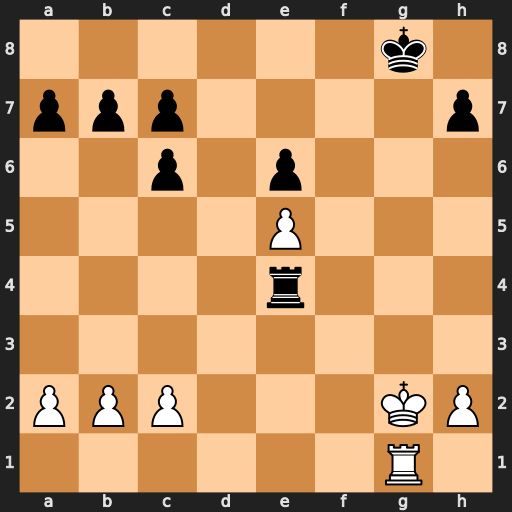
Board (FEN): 6k1/ppp4p/2p1p3/4P3/4r3/8/PPP3KP/6R1
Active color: w
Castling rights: -
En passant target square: -
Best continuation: Kf3+ Kf8 Kxe4